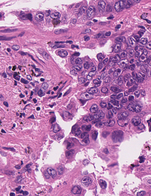
Tumor epithelial tissue: yes
Tumor-associated stroma tissue: yes
Normal tissue: no